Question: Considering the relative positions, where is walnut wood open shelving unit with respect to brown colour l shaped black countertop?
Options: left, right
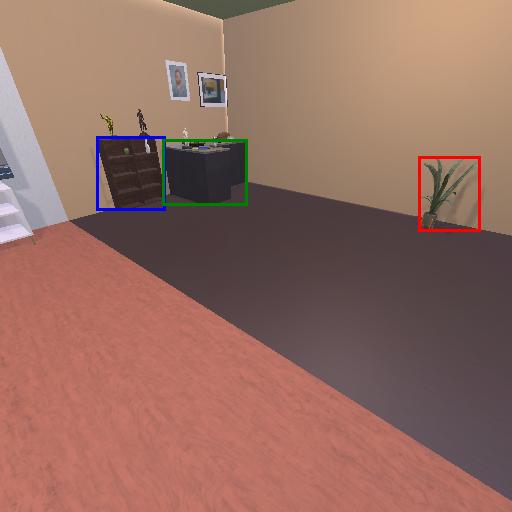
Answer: left